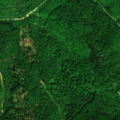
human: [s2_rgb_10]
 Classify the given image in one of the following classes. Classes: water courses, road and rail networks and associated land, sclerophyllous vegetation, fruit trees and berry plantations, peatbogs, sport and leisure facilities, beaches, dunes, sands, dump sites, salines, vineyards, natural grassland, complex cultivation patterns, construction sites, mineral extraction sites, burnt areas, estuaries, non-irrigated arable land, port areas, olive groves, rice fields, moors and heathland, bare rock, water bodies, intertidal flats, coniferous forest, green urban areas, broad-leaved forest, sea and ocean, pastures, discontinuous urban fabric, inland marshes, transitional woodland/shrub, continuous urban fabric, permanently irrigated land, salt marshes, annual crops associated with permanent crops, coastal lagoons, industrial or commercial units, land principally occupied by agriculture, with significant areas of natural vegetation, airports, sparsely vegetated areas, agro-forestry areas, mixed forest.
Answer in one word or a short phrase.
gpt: broad-leaved forest